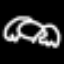
Label: frog